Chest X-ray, AP view. Patient: 66 years old, sex M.
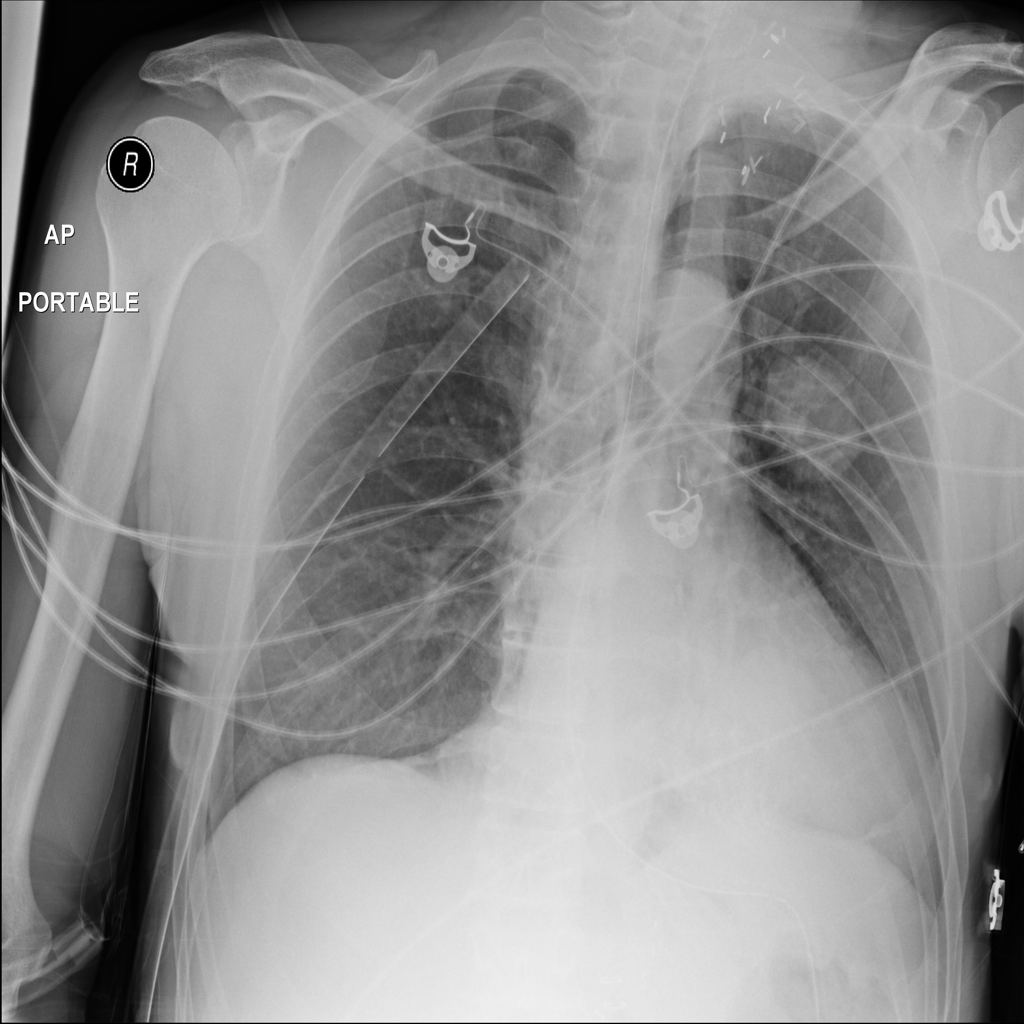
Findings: No Finding